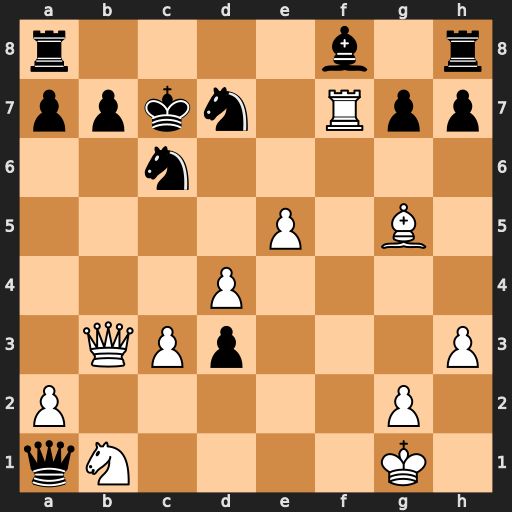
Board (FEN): r4b1r/ppkn1Rpp/2n5/4P1B1/3P4/1QPp3P/P5P1/qN4K1
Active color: w
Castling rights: -
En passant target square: -
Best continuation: e6 Be7 Bf4+ Kc8 exd7+